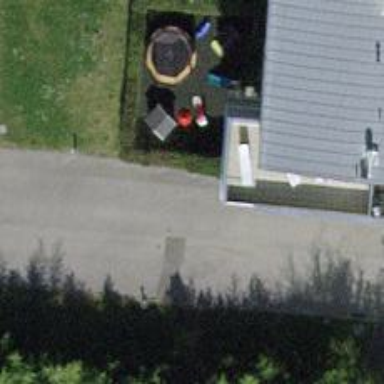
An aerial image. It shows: Playground area for leisure land.